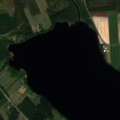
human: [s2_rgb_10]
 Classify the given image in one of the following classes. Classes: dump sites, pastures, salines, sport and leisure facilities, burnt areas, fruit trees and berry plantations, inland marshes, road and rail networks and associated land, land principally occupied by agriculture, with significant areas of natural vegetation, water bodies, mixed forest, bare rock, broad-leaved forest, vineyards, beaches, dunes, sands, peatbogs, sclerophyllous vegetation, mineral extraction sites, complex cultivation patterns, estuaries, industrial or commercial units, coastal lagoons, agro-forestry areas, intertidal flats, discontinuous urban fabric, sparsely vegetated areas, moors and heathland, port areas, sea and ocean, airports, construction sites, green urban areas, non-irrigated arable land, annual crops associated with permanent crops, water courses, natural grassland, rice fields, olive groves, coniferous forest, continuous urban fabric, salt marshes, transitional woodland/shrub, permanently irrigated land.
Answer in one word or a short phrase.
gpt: non-irrigated arable land, coniferous forest, mixed forest, transitional woodland/shrub, water bodies